Aerial crown-view tile of a tropical tree (Barro Colorado Island, Panama), acquired 20250915:
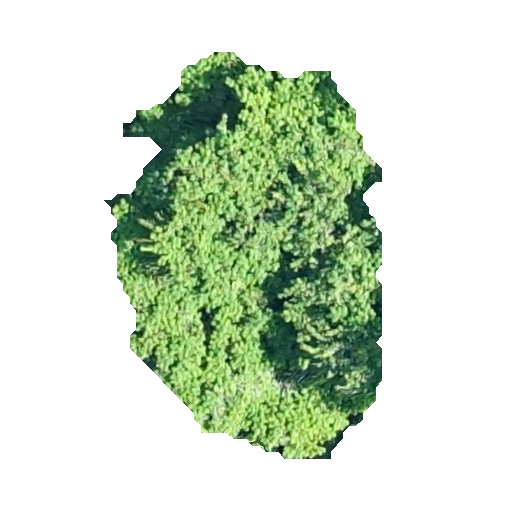
Species: Tachigali panamensis
GBIF accepted scientific name: Tachigali panamensis
Crown area: 120.41 m²